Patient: sex M, age 78
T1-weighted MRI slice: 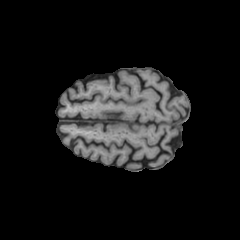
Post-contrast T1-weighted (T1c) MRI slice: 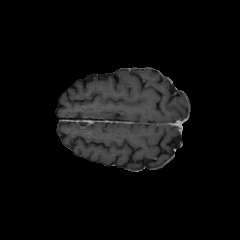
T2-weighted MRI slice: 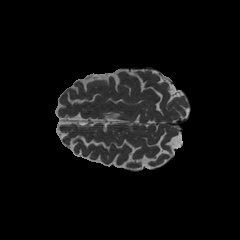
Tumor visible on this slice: no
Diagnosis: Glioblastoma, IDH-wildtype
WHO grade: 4